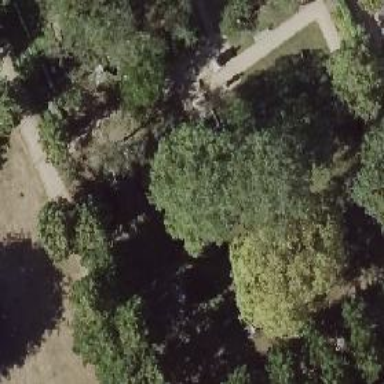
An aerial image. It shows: Historic tomb in cemetery.